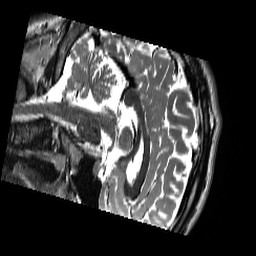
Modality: T2w
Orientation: sagittal
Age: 19
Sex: male